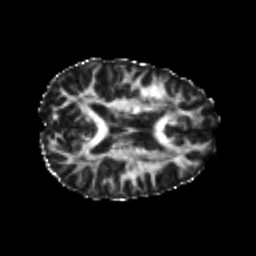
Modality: FA
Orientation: axial
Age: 23
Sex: female
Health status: healthy
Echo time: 0.074 s